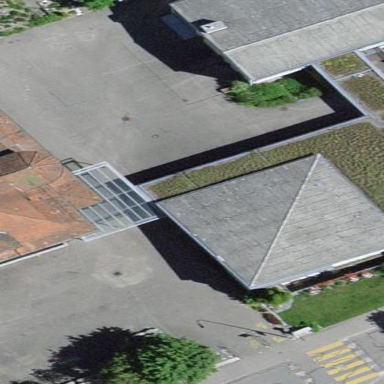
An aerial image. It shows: School building.